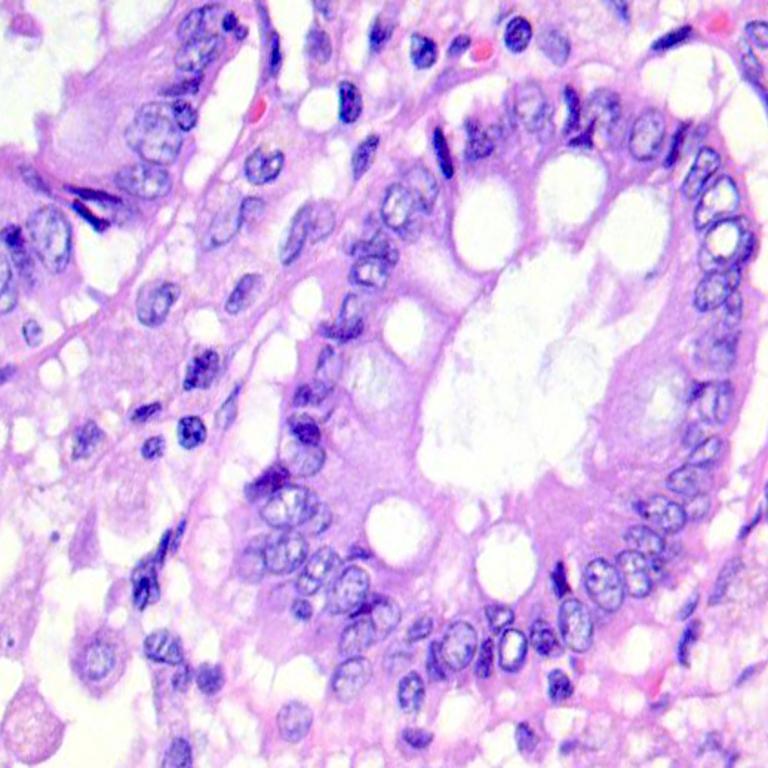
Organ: colon
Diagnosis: benign